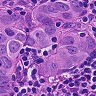
Metastatic tissue present: yes